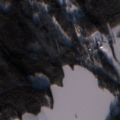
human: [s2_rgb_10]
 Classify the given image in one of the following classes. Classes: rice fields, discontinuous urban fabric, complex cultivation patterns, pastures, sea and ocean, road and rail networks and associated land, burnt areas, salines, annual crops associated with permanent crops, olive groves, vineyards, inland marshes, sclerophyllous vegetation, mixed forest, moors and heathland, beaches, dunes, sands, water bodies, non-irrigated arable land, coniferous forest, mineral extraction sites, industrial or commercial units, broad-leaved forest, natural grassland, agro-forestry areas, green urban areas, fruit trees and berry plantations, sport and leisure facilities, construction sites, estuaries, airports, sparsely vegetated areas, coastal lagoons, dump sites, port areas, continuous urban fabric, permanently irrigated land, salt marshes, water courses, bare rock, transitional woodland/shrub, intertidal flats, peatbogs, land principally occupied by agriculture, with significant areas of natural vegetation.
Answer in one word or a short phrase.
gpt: land principally occupied by agriculture, with significant areas of natural vegetation, coniferous forest, mixed forest, water bodies